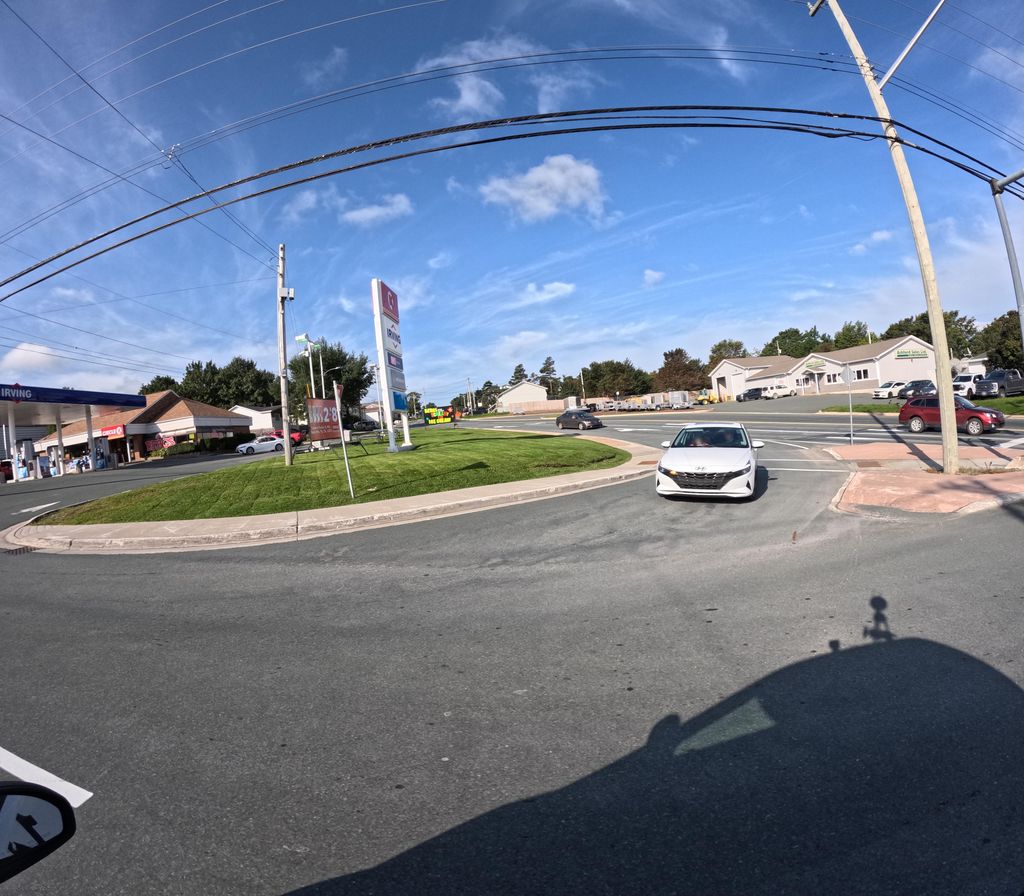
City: st_johns